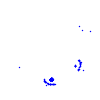
Particle: kaon